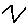
Label: zigzag